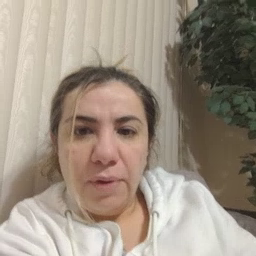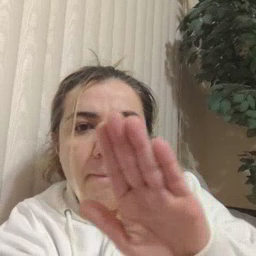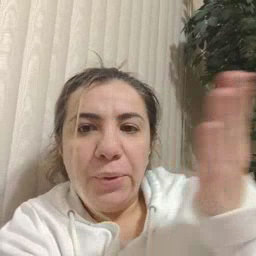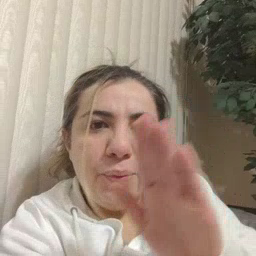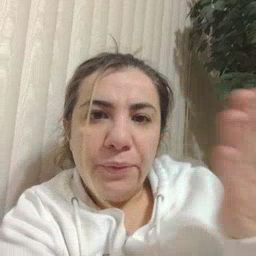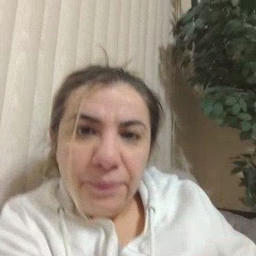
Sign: book